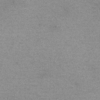
Label: dusty